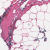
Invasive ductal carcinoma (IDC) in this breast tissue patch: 0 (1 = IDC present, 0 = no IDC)